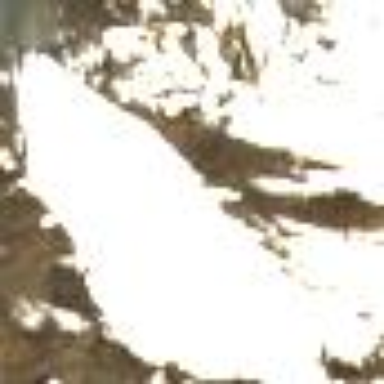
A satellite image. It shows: Stunning view of glacier.